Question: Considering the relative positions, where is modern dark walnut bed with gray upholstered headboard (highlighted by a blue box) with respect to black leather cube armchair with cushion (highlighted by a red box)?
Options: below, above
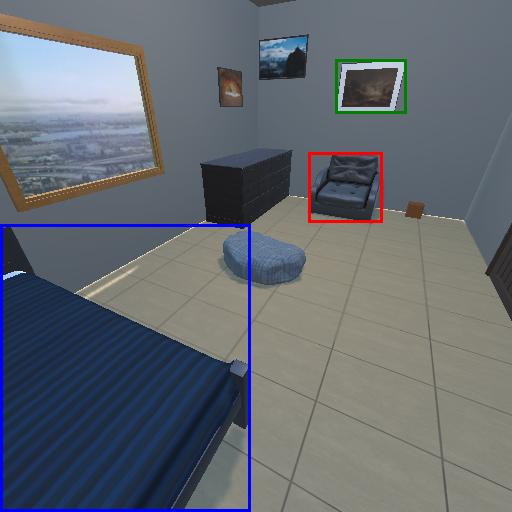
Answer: below